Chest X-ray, AP view. Patient: 6 years old, sex M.
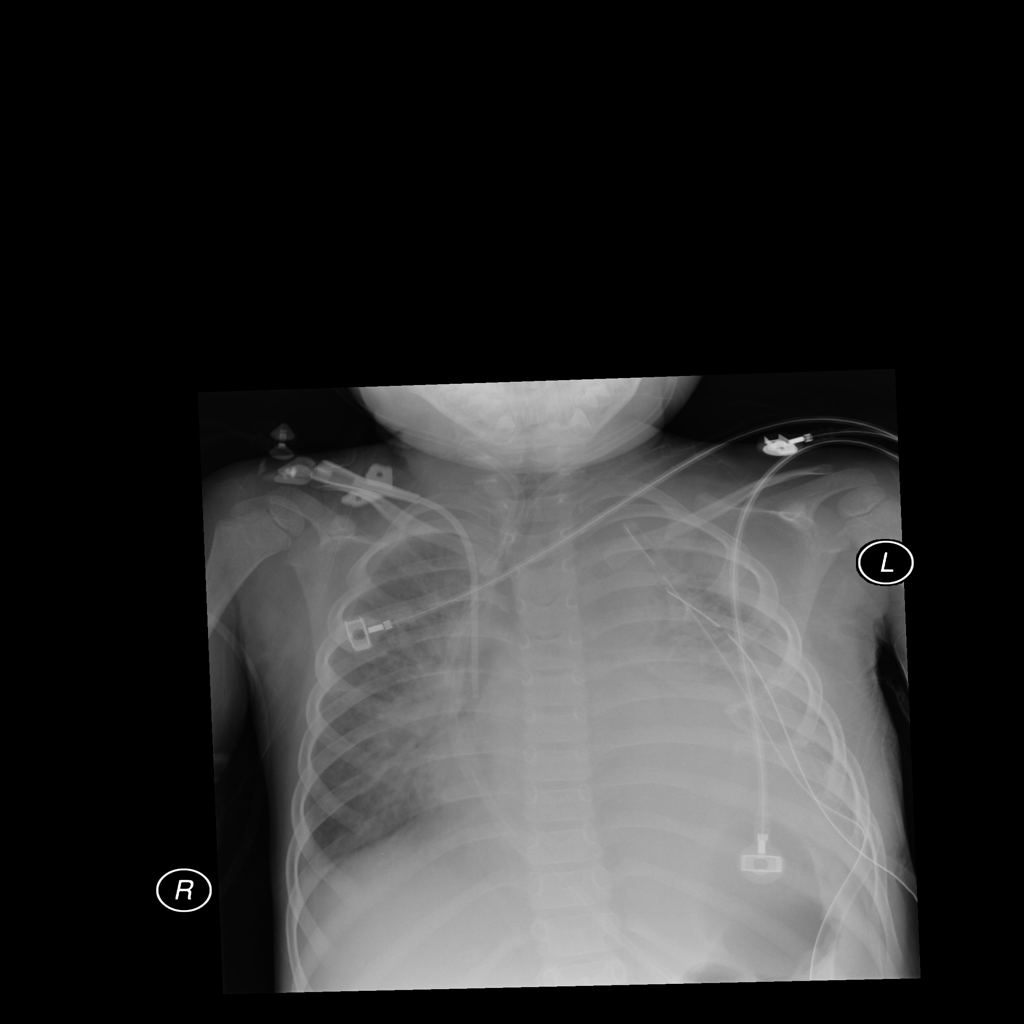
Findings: No Finding